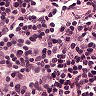
Metastatic tissue present: no